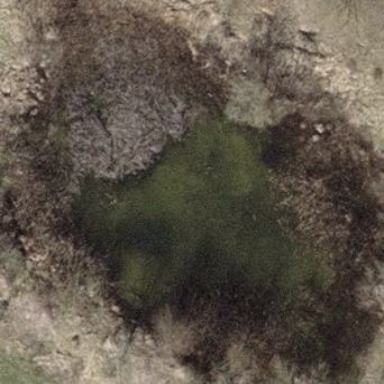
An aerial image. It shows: Serene pond surrounded by nature.